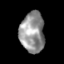
Tissue: skin
Cell type: Others
Senescence score: 0.282
Nuclear area (px): 964
Mean DAPI intensity: 148.811